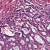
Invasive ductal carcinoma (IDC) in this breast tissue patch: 1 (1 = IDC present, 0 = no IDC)